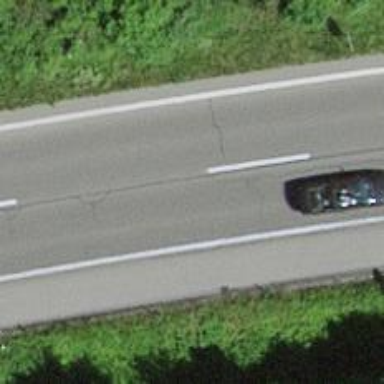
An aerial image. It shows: Asphalt motorway.